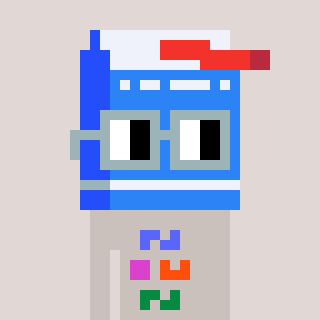
a pixel art character with square dark gray glasses, a milk-shaped head and a foggrey-colored body on a warm background